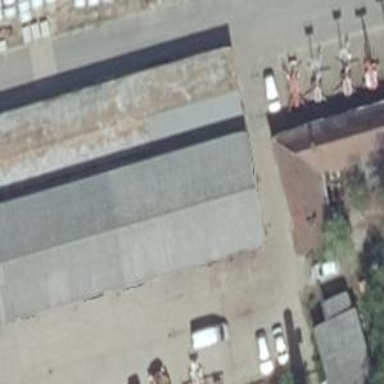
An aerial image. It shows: Building.